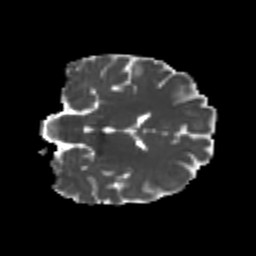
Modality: MD
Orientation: coronal
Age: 23
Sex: female
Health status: healthy
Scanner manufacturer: philips
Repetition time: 7.388 s
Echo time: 0.08599 s